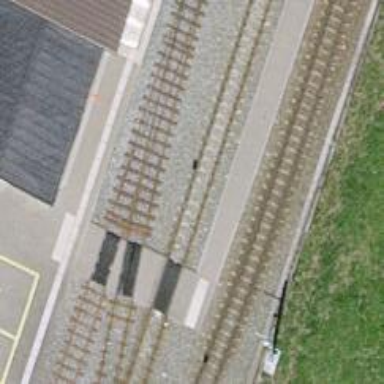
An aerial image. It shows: Stop position for public transport at railway stop.